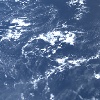
Label: water